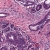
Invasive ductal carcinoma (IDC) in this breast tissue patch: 1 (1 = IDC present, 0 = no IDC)